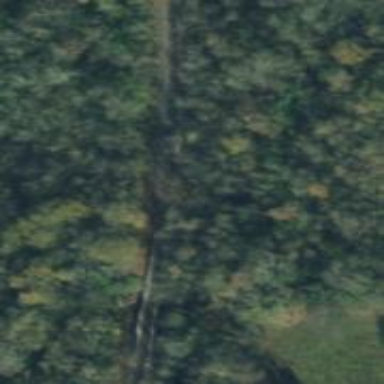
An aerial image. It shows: Railway track.